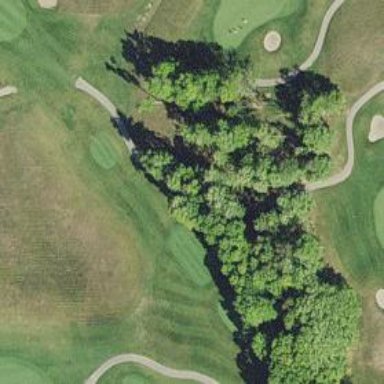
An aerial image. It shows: Pathway for golfing.